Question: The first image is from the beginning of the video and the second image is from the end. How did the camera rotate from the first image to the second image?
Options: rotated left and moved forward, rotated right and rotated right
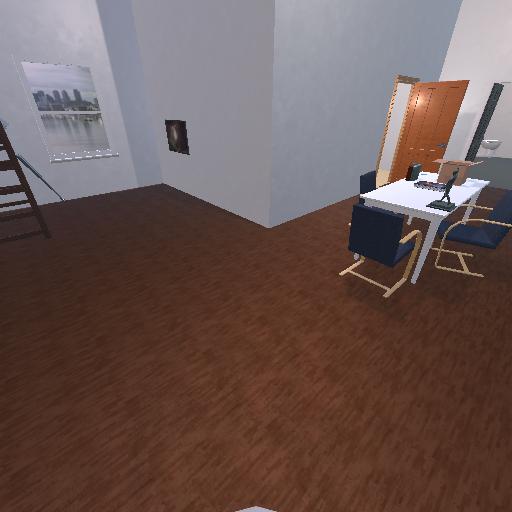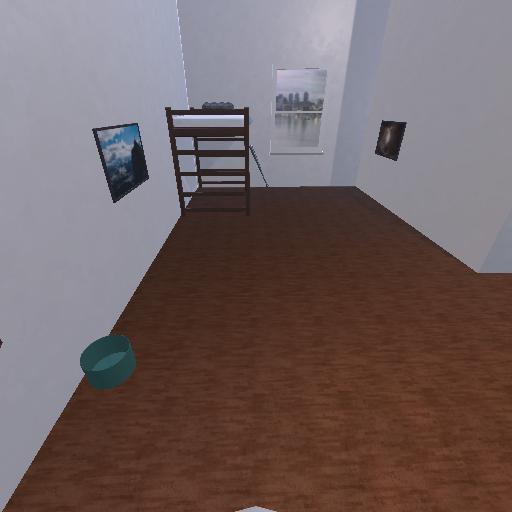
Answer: rotated left and moved forward